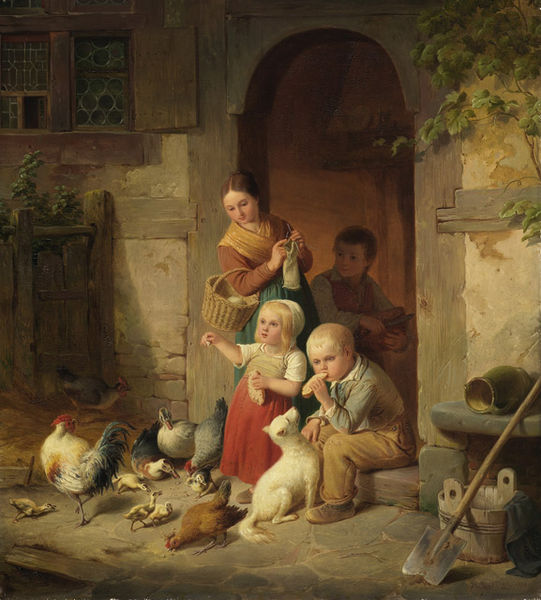
Titel: Bauernkinder füttern Hühner
Künstler: Heinrich Franz Gaudenz von Rustige
Standort: Karlsruhe
Institution: Staatliche Kunsthalle Karlsruhe
Schlagwörter: arch, oil, red, window, arm, bench, face, familie, girls, green, grey, painting, portrait, sitting, skirt, three, wall, woman, yellow, looking, brown, floor, plant, railing, vase, wooden, wood, food, life, stone, tree, building, girl, house, peasant, young, sun, village, boy, child, light, entrance, plants, view, shadow, cap, mother, animals, bird, dog, birds, cock, rooster, glass, blond, step, dead, children, door, fence, town, urn, outside, peasants, rural, haus, basket, ivy, cat, family, archway, gate, pots, cloth, farm, home, figure, leisure, shadows, baby, four, paint, dutch, genre, eating, work, kids, sidewalk, pointing, stones, begging, doorway, father, open, jug, pitcher, cabinet, poor, hund, boys, cage, break, krug, garten, point, tools, daughter, babies, dorf, millet, feeding, buckets, chicken, chickens, hens, hous, idyll, amphora, shovel, idyllic, shutter, bread, inside, hof, baskets, hen, knitting, 19. jahrhundert, bauer, korb, tiere, kinder, bucket, jar, realistisch, yard, domestic, pail, yelow, feed, shovels, doorways, ducks, fine art, duck, cute, 4, domesticity, pane, spade, pecking, red skirt, schaufel, katze, biedermeier, shuffle, weed, metazoa, animalia, chicks, etaing, white dog, slate, chick, vilage, hahn, jahrhundert, ärmlich, haustiere, puppy, grains, fince, pans, cabnet, roosters, chickenn, porche, eggs, farmyard, housework, stoop, secluded, domestic scene, threshhold, fowl, duckling, ducklings, chickeb, yellow hair, hühnen, gerne, pails, gorund, artisan, boy with bread, peck, found, familz, amfora, flagstone, farmer's children